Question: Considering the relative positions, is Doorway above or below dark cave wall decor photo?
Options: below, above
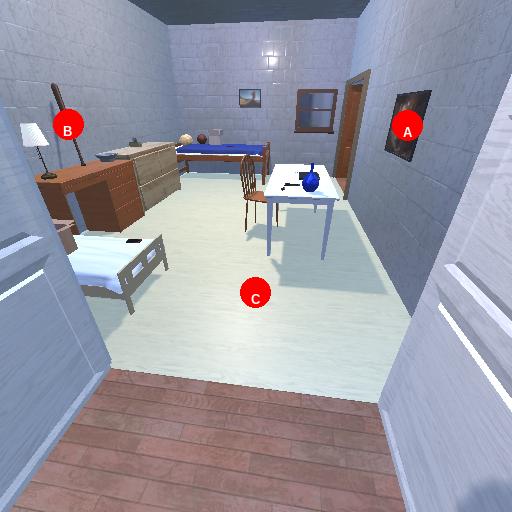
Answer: below